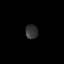
Tissue: lung
Cell type: Myeloid cells
Senescence score: 0.6968
Nuclear area (px): 173
Mean DAPI intensity: 50.925